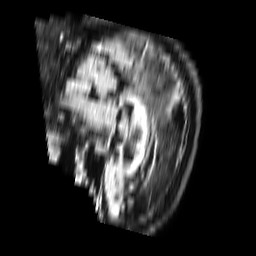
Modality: FLAIR
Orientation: sagittal
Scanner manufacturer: philips
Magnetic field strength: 1.5 T
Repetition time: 6 s
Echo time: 0.1048 s